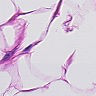
Metastatic tissue present: no